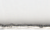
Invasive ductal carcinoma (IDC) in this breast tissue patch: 0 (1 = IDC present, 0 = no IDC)